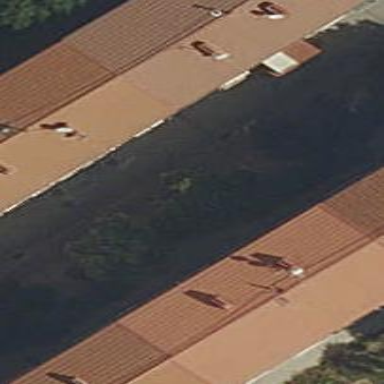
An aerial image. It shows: Hipped-roof building with apartments.